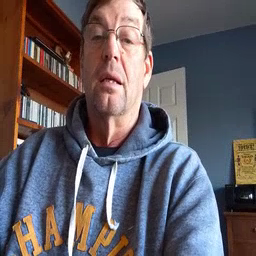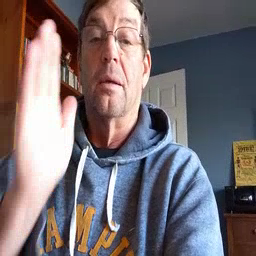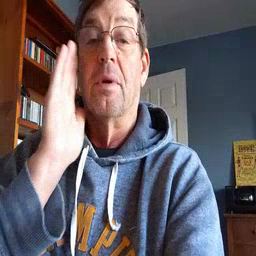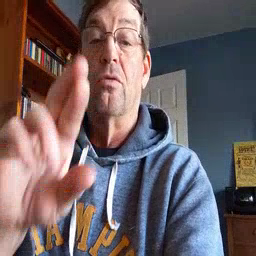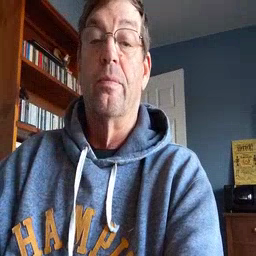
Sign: bedroom